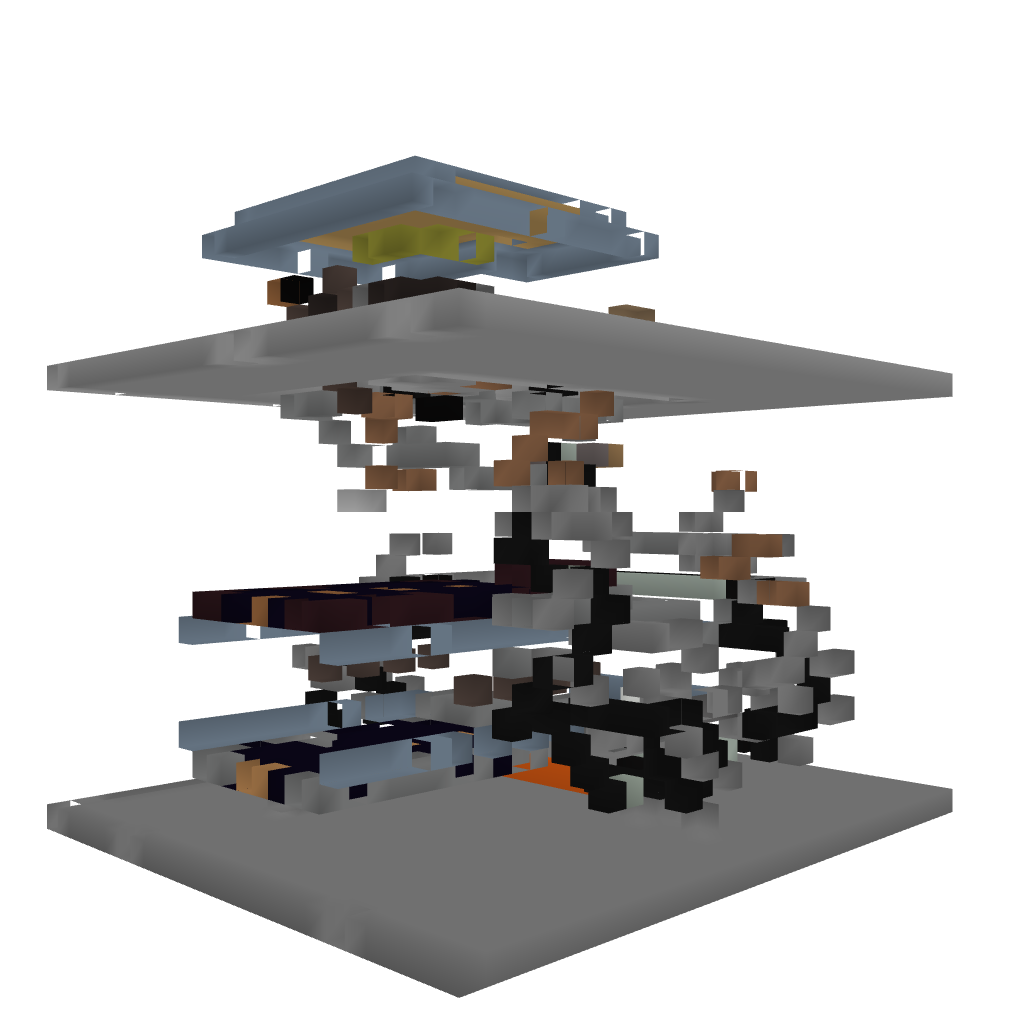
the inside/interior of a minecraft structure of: Torture Chamber v1.0